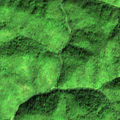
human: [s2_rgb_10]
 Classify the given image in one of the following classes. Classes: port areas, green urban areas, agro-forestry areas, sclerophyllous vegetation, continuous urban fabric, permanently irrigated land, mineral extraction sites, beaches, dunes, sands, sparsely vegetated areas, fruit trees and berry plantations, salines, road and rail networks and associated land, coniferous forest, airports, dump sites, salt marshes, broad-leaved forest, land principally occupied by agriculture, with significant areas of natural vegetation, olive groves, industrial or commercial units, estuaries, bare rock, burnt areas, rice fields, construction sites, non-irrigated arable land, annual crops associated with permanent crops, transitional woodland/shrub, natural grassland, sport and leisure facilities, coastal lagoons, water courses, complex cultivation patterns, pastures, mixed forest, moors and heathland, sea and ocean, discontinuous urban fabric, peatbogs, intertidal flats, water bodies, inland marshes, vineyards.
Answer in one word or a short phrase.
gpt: broad-leaved forest